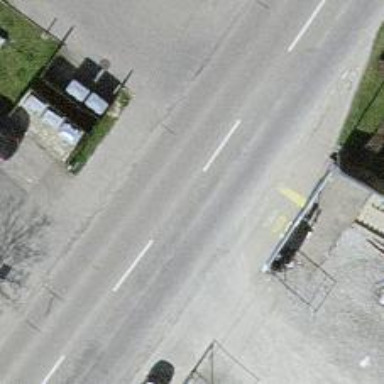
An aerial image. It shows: Public transport stop position.